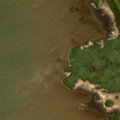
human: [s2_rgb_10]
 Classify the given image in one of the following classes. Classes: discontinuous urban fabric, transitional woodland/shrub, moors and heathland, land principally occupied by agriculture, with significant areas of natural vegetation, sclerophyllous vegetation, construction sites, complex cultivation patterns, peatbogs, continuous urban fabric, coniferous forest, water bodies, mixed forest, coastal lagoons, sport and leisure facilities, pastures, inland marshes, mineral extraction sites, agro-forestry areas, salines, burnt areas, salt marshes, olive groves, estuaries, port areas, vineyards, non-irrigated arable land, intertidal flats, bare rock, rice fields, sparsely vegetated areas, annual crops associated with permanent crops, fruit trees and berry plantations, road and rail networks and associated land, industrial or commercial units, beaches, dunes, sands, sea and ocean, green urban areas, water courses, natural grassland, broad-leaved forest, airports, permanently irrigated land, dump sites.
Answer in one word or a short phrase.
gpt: salt marshes, intertidal flats, estuaries